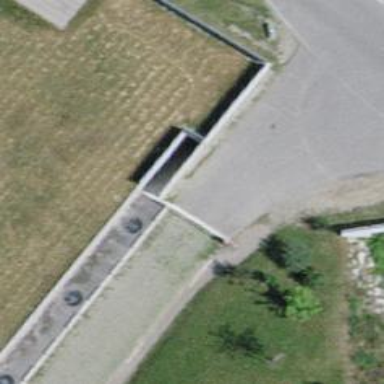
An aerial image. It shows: Lift gate barrier.